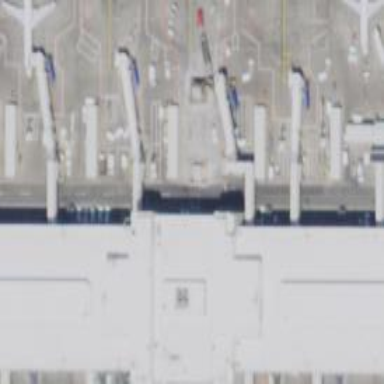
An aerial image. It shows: Airport gate.